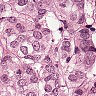
Metastatic tissue present: yes